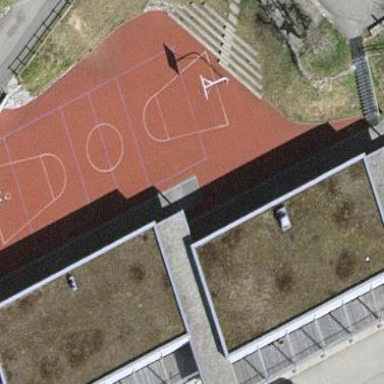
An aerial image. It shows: Basketball court on leisure land pitch.